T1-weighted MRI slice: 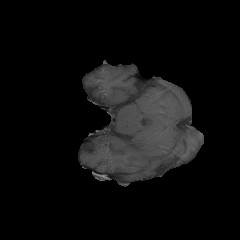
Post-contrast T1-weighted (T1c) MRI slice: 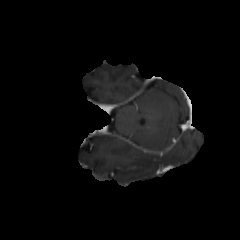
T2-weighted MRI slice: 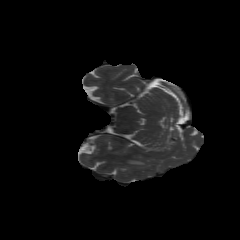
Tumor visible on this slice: yes